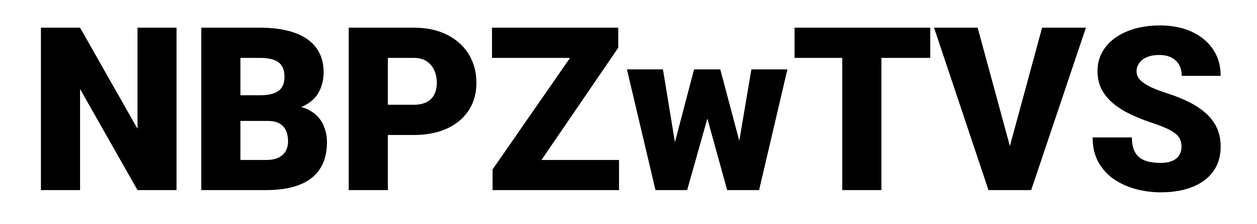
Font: Roboto_Black